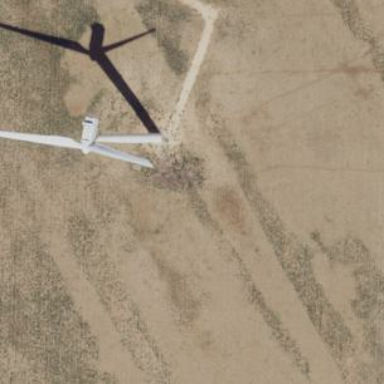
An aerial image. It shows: Wind generator using horizontal axis wind turbines.